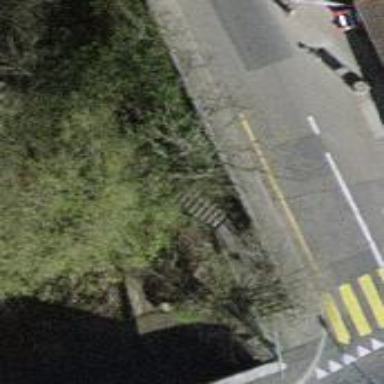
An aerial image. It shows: Paved steps on the road.